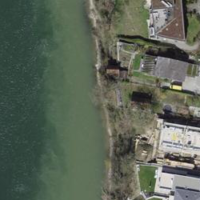
EUNIS habitat code: 15
Species observed at this site:
Equisetum hyemale